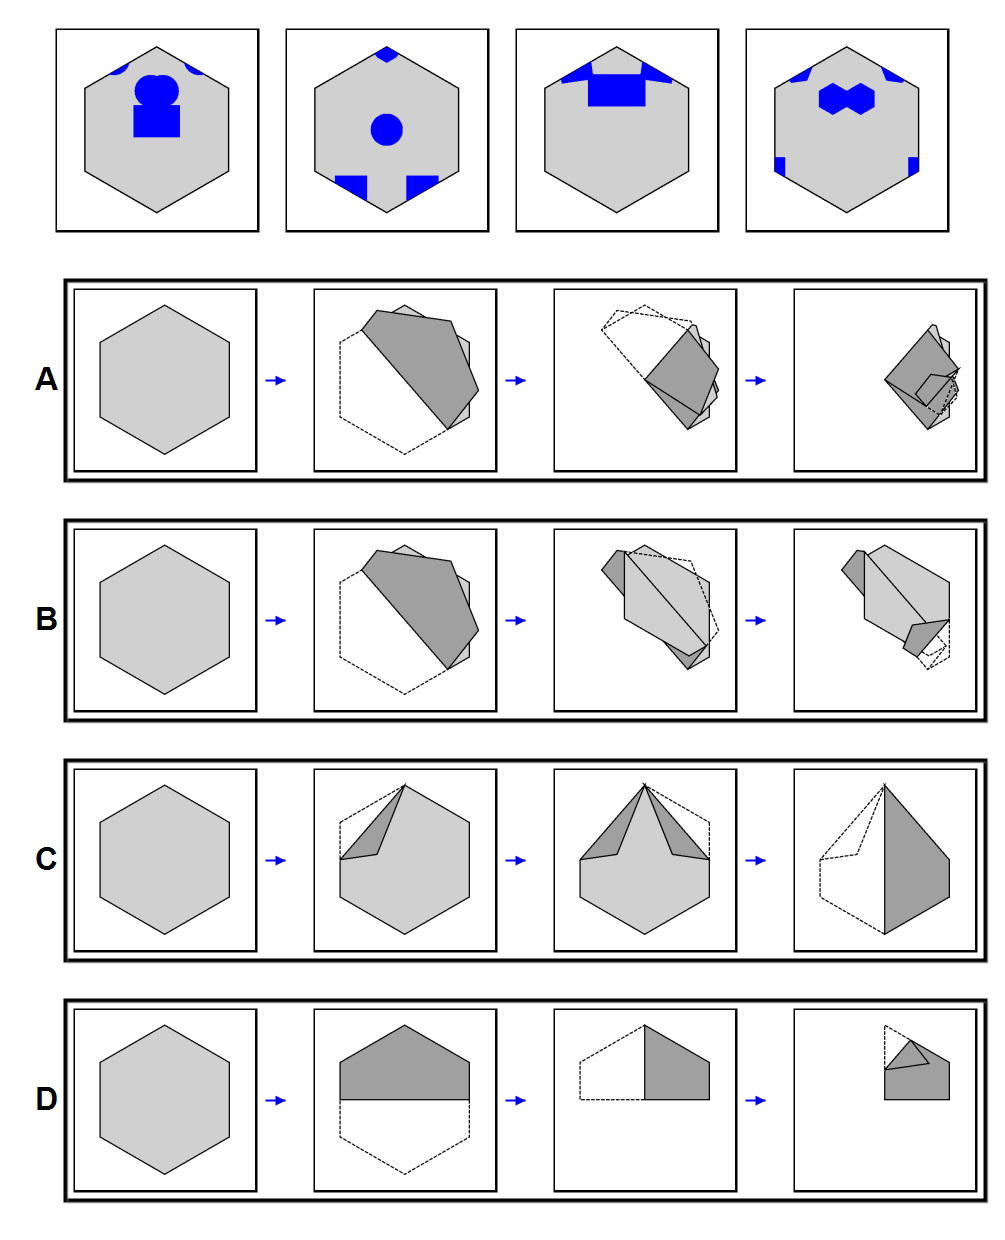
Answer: C